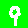
Digit: 9